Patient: sex F, age 77
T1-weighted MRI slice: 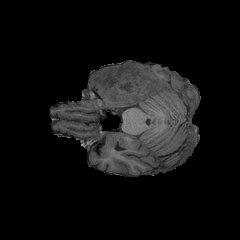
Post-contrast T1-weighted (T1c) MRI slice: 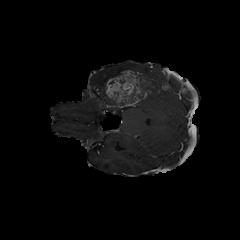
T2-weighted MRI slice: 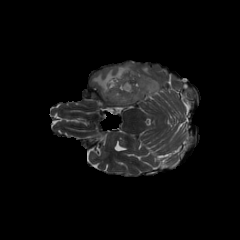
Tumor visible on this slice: yes
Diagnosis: Glioblastoma, IDH-wildtype
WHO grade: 4